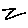
Label: zigzag